Field crop: maize
Growth stage: 2
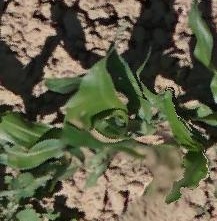
Species: maize